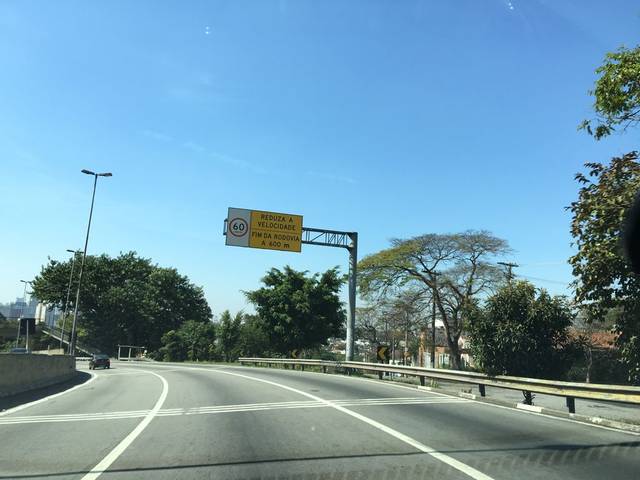
Region: Brazil
Coordinates: -23.576, -46.719